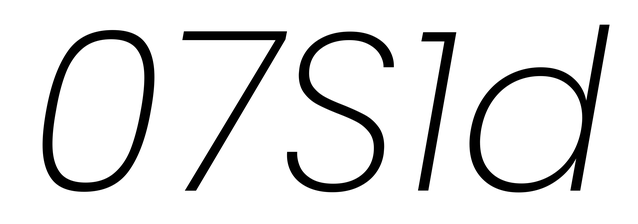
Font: Poppins-ExtraLightItalic